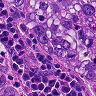
Metastatic tissue present: yes